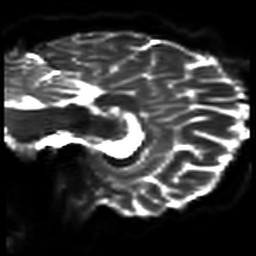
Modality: DWI
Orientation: sagittal
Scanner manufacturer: philips
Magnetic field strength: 7 T
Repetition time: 9.612 s
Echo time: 0.073 s